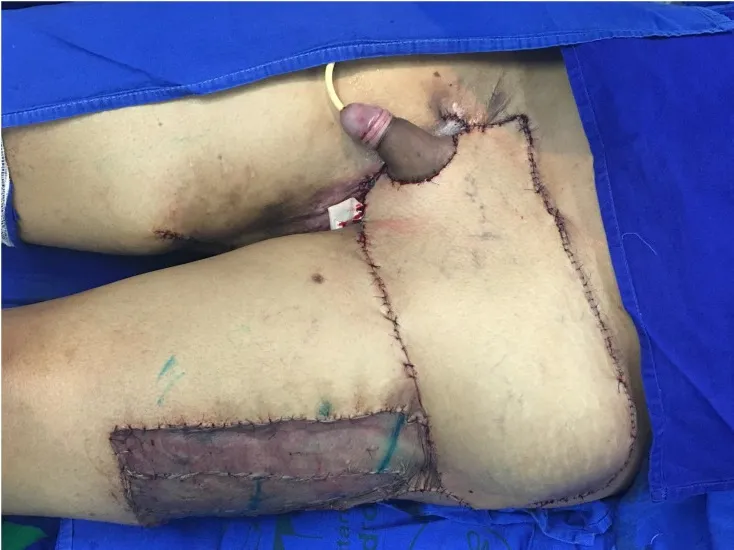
Aspect after reconstruction.
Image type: medical_photograph (skin_photograph)